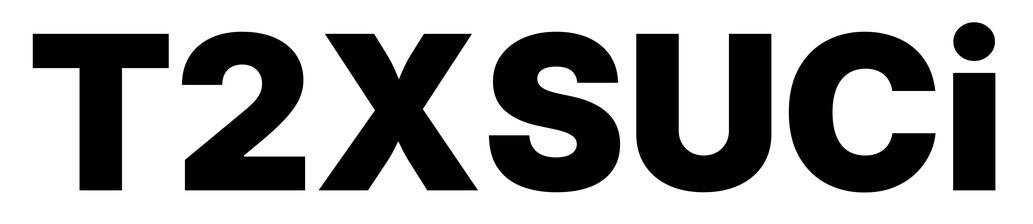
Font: Inter_Black